Question: Help Please - vb.net.

As you can see in the picture, I have a set of controls and I would like to duplicate them 25 times along with the coding, however, I want them all to work independently from each other... I don't know if what I want is possible but please advise me :D
So far I have copied and pasted the controls 25 times and I am busy renaming allllll the buttons and labels etc... and it's taking forever!
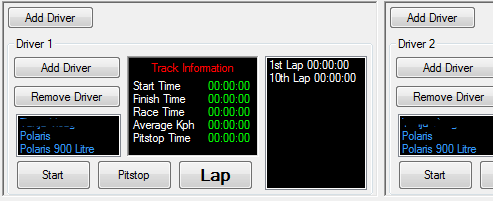
Answer: In this case I would create a UserControl. To do so:
1. right click on your solution and Add/User Control
2. Put your Buttons, Labels and whatnot in the Control Designer
3. Compile your project.
You should now be able to see your very own control in the Toolbox. Put one or two (or how many you like) on your form.
The next thing you should think about is: What is always identical in each OurOwnControl-Instance and what is different?
From the screenshot above I see, that there is a label "Drive 1". Right now each OurOwnControl-Instance is identical, including the "DriverLabel". To change this add the following to your UserControl:
'''
Public Property DriveLabelText() As String
Get
Return lblDriver.Text
End Get
Set(ByVal value As String)
lblDriver.Text = value
End Set
End Property
'''
Compile your project. Now you should be able to change the DriverLabel Property on the controls sitting on your Form.
The next thing you might need is to do different things (on the Form), when "things" a happening inside the UserControl. Let's say you need to know when Start-Button is clicked. If always the same thing is happening, just put the Code in the StartButton_Click Event Handler inside the UserControl. But what if you want to different things, depending on the driver? Put the following inside the UserControl:
'''
Public Event StartButtonClicked As EventHandler
Private Sub StartButton_Click(ByVal sender As System.Object, ByVal e As System.EventArgs) Handles StartButton.Click
RaiseEvent StartButtonClicked(Me, New EventArgs())
End Sub
'''
Compile your project. You should now be able to subscribe the StartButtonClicked Event inside your Form.
I hope this is detailed enough :)
There are (at least) two possibilities:
1) The right way: You shouldn't. In an ideal world, the UserControl should know nothing about the world around it. Insteead the Form should set the desired value from the outside. You could do this with a Property as described above.
The reason for this is: What would happend if you decide that your new ShinyControl could be use full in a totally different Project? The Form would most likely be different.
2) The lazy way:
'''
Dim myForm As Form1 = Me.FindForm()
Dim foo = myForm.UpDownControl1.Value
'''